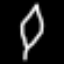
Label: leaf